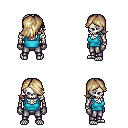
a pixel art fantasy rpg character, male body template, skeleton, teal pirate shirt, metal pants, white blonde swoop hairstyle, metal gloves, four views (front, back, left, right), 2x2 character sprite sheet, small pixel art, hard edges, no anti-aliasing